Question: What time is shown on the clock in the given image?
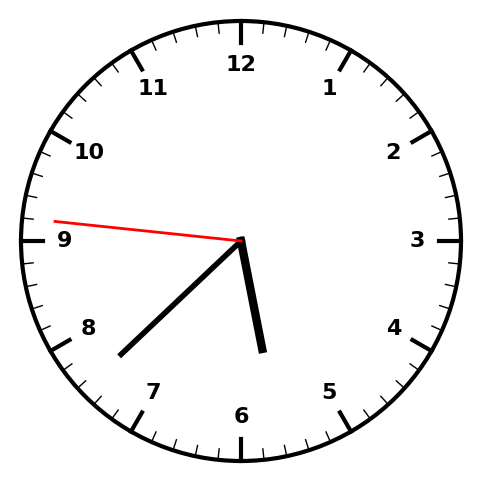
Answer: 05:37:46